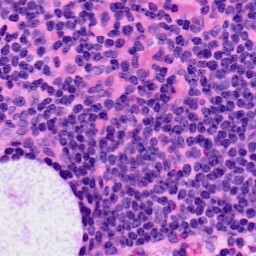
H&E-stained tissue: LymphNode